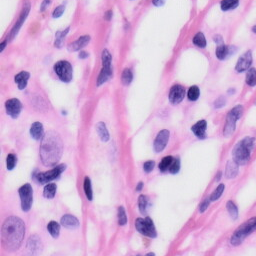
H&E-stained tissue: Skin